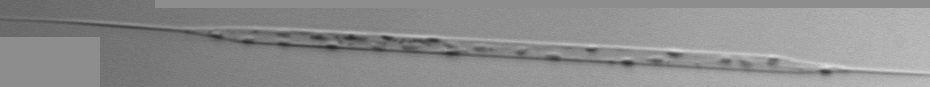
Label: Rhizosolenia